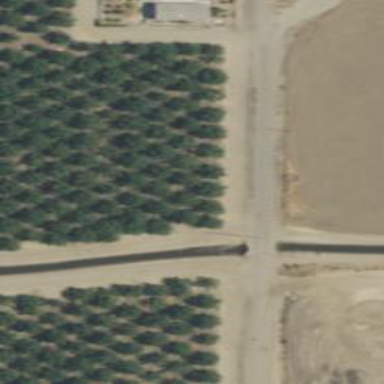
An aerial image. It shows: Culvert tunnel crossing over canal.